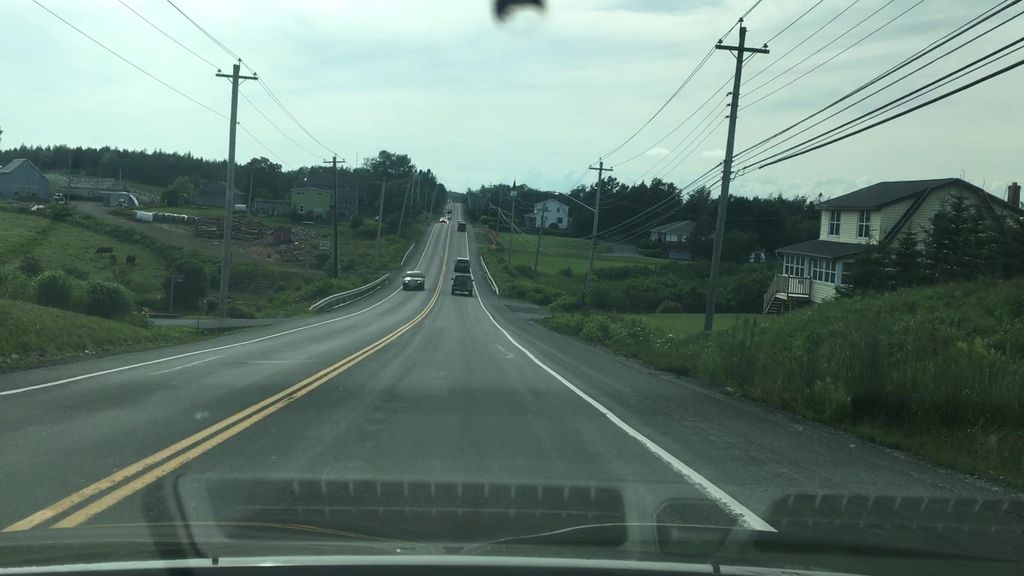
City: halifax